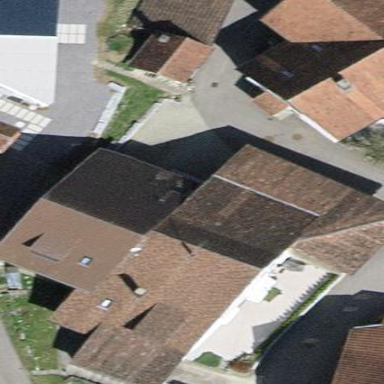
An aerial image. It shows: Building with tiled roof.